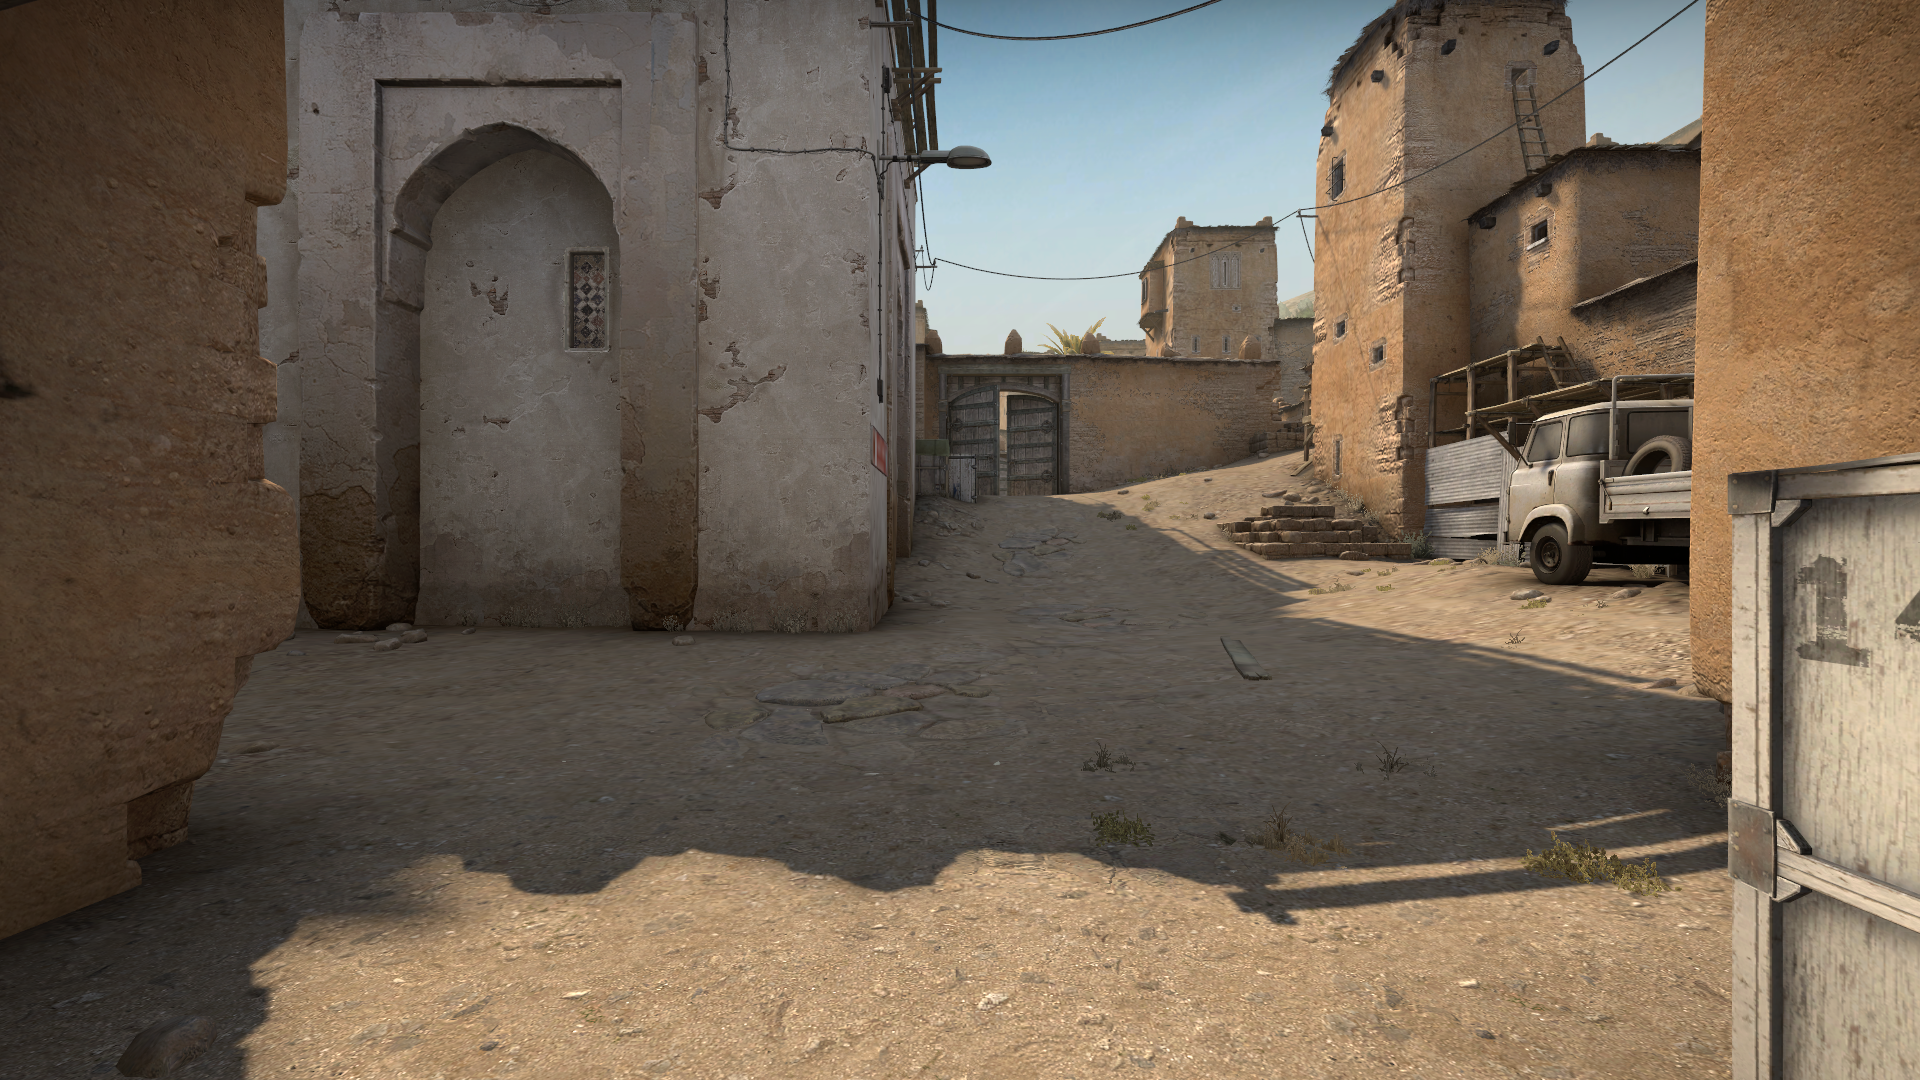
Map: de_dust2